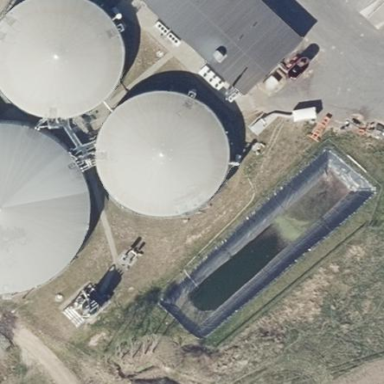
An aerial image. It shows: Digester building.